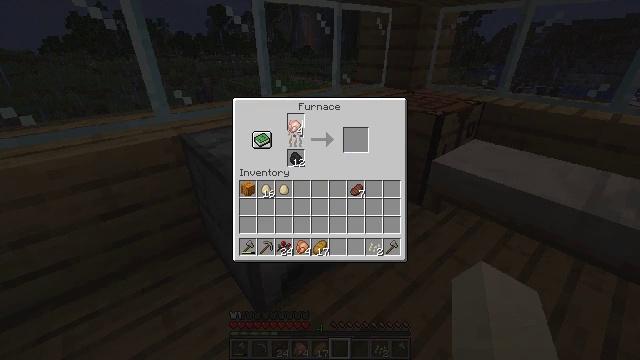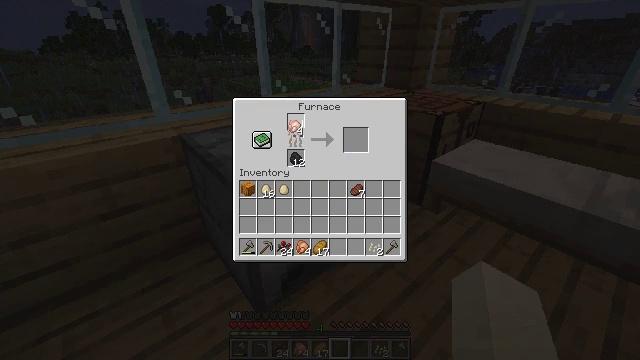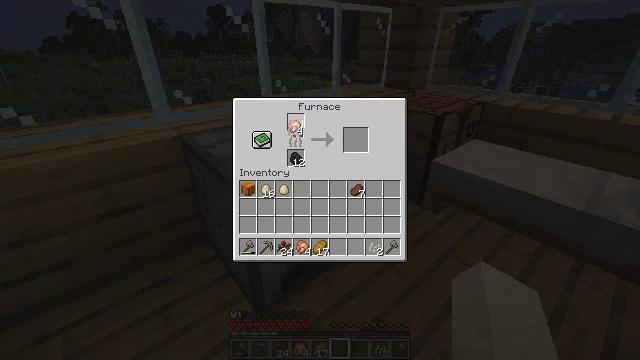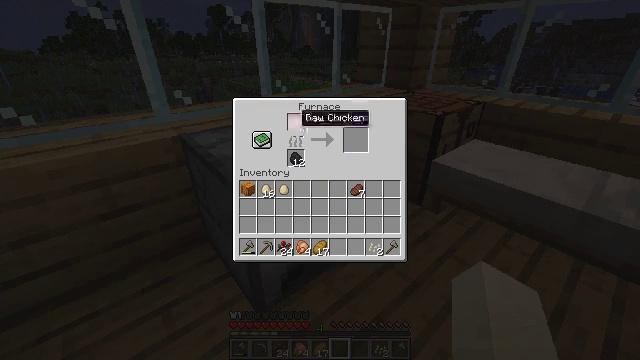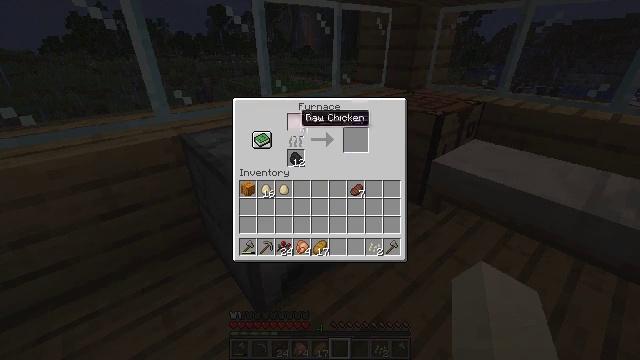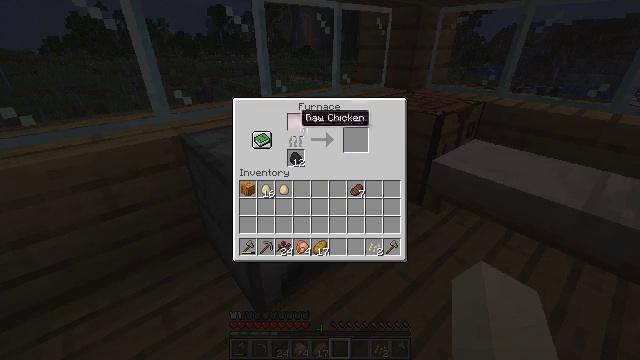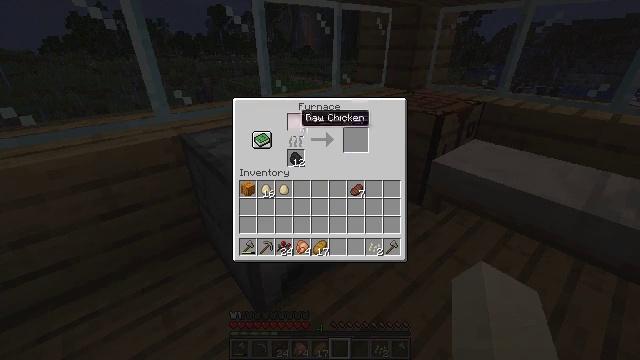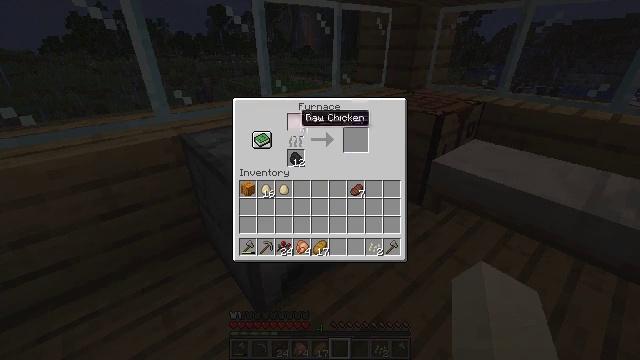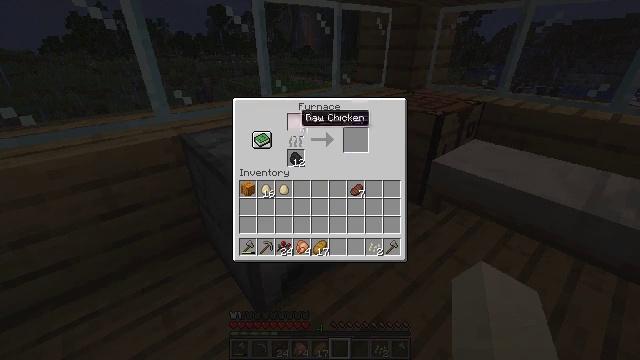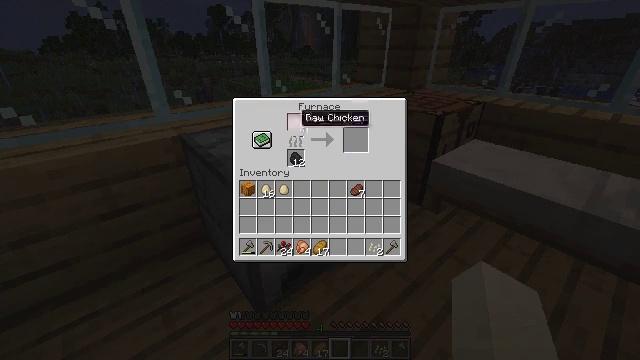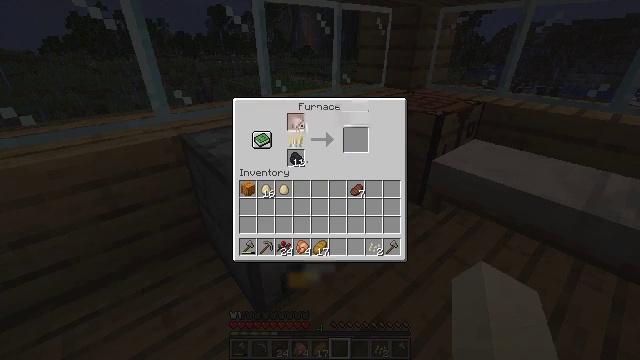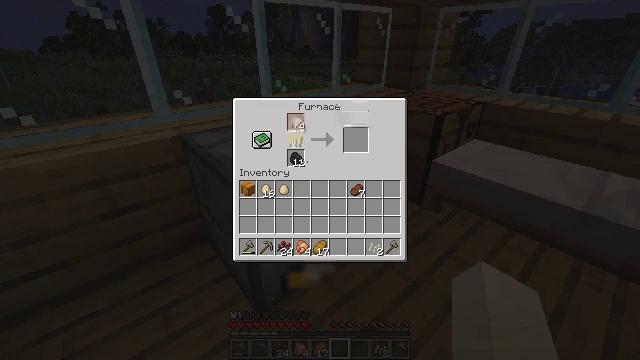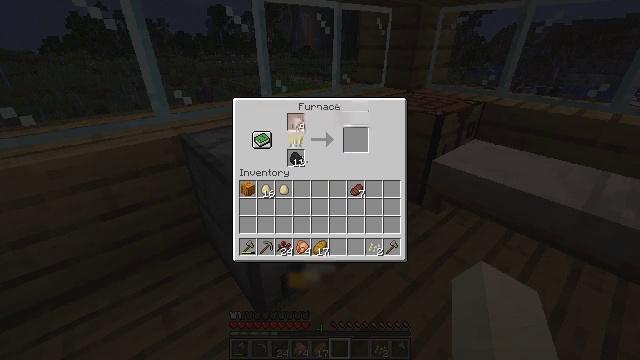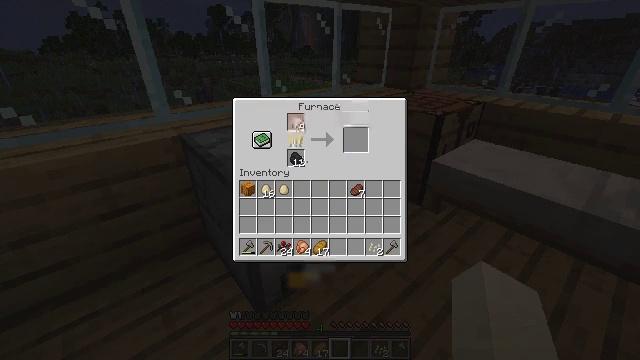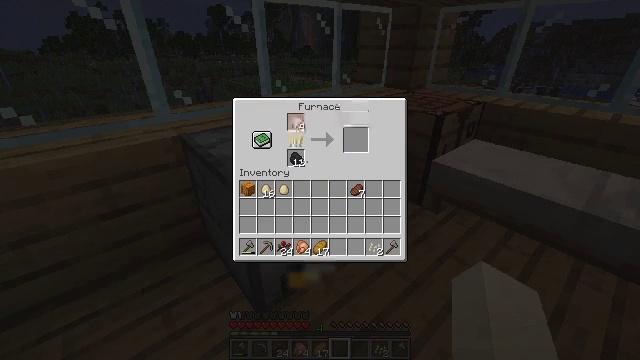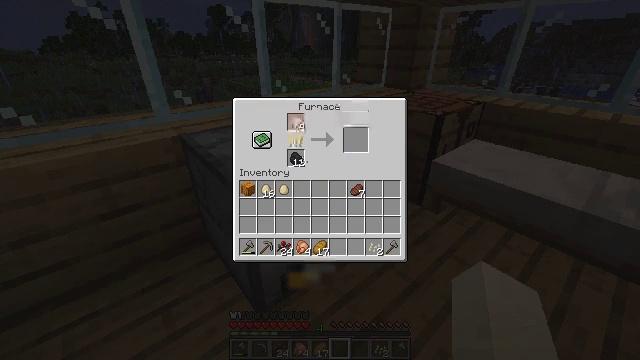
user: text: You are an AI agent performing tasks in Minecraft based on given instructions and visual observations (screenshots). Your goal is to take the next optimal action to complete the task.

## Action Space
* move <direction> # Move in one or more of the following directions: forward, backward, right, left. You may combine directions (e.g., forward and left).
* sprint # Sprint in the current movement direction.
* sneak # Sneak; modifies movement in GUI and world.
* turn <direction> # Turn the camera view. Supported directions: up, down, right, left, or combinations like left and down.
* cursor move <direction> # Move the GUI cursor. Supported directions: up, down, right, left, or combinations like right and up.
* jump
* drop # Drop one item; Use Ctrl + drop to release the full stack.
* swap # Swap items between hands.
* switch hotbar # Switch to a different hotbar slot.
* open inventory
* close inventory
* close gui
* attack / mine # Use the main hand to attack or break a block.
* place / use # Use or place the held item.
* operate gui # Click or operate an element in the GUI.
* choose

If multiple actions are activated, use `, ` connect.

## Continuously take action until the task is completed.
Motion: motion action
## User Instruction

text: Craft sugar.
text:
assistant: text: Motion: operate gui
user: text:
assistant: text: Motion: operate gui
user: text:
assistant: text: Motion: no_op
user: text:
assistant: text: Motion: no_op
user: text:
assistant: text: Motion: no_op
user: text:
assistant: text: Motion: no_op
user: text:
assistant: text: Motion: no_op
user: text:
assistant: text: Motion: no_op
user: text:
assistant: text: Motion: no_op
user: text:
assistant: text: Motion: cursor move right
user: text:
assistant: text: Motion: cursor move right
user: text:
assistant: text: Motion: no_op
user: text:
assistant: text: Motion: no_op
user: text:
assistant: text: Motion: no_op
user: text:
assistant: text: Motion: cursor move right
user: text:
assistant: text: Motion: cursor move right
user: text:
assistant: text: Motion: no_op
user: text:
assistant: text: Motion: no_op
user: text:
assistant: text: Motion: no_op
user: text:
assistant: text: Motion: no_op
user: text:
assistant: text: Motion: no_op
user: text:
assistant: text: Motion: cursor move left and down
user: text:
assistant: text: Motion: cursor move left and down
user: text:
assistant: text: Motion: no_op
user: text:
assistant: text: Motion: no_op
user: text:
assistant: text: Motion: no_op
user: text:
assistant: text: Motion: no_op
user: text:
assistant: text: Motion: no_op
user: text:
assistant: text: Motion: no_op
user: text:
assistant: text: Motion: no_op